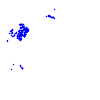
Particle: electron